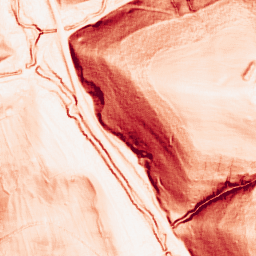
Category: morphological
Decomposition family: morphological_gradient
Decomposition parameters: size: 3
shape: square
Upsampling method: bicubic
Upsampling parameters: scale: 4
Upsampling scale: 4